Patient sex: M
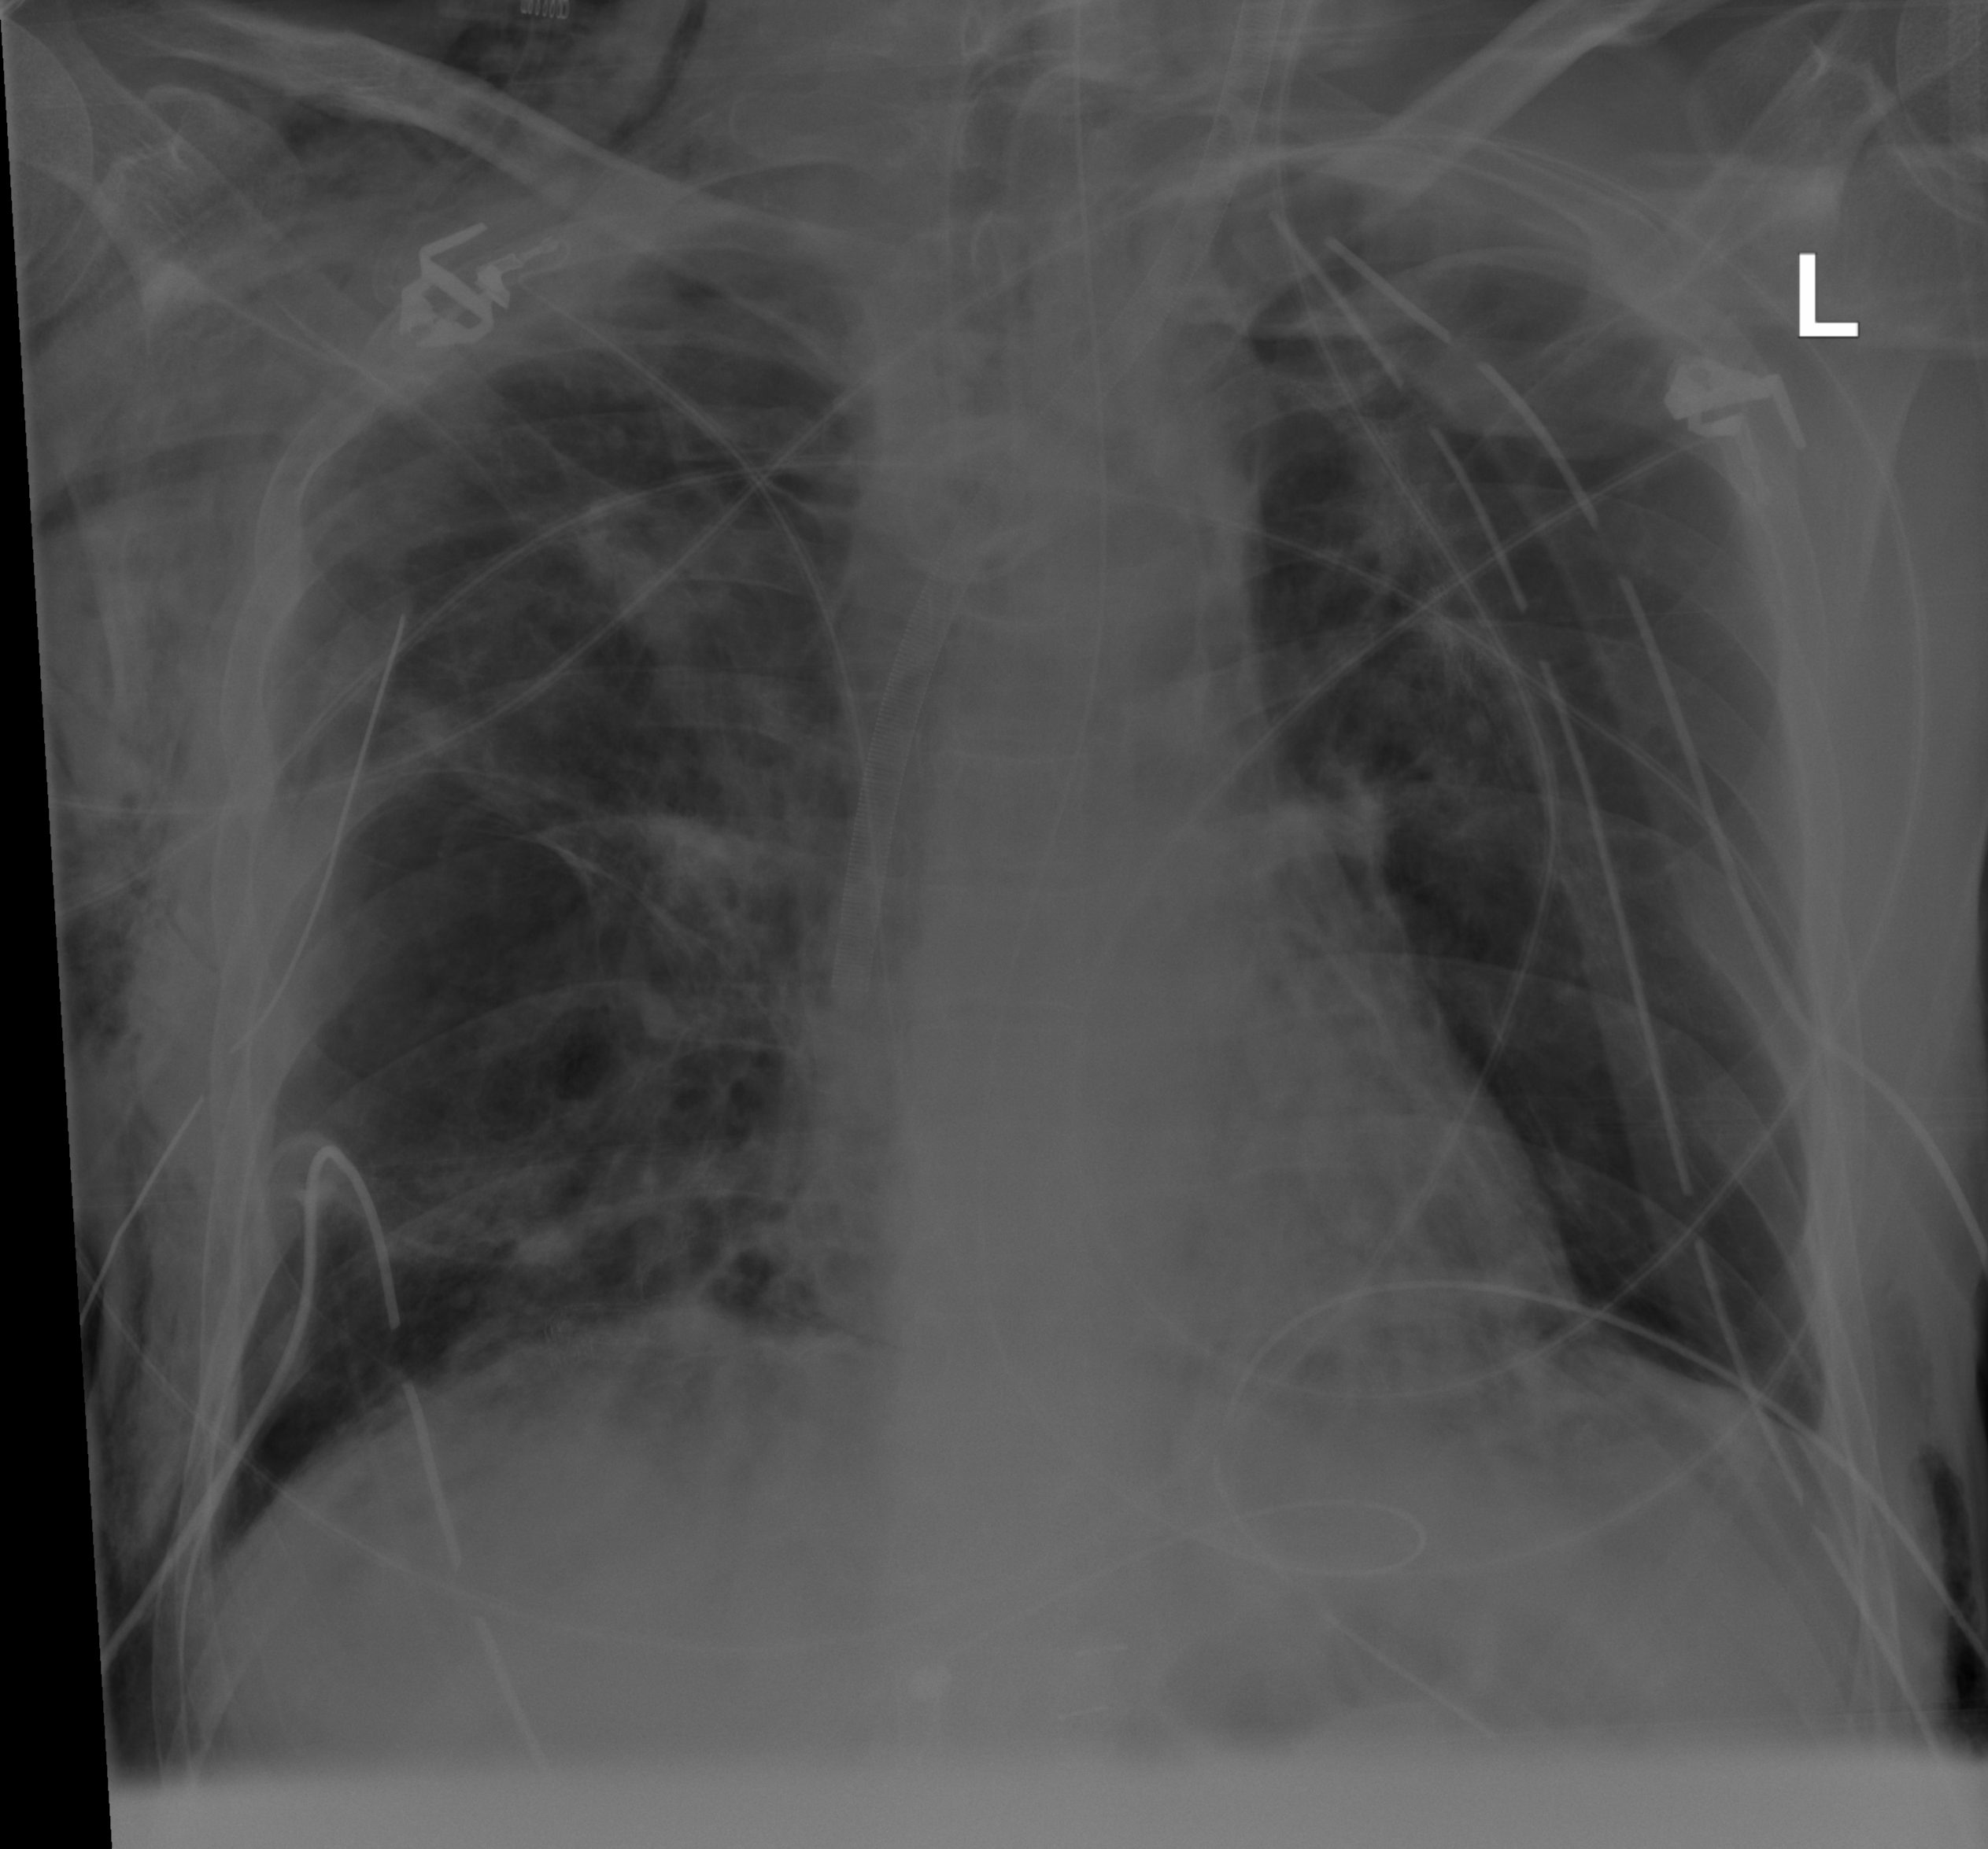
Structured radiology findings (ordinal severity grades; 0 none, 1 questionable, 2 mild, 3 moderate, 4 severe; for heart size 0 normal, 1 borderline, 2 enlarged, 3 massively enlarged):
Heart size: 0
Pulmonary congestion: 0
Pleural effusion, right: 0
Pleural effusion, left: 1
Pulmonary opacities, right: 0
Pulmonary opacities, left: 0
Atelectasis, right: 0
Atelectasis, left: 0